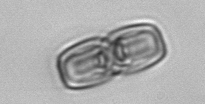
Label: Ephemera